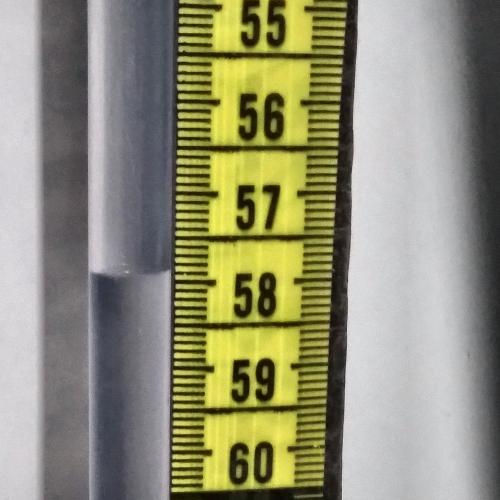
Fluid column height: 57.9 cm